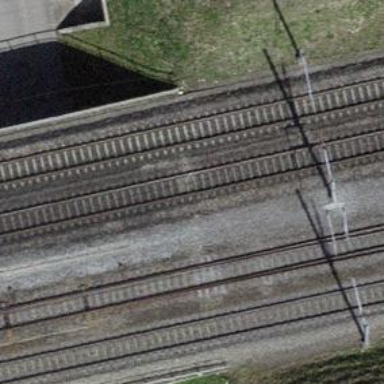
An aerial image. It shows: Bridge over electrified railway with contact lines.